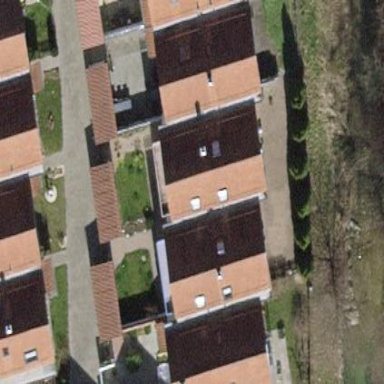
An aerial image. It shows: Terrace building.